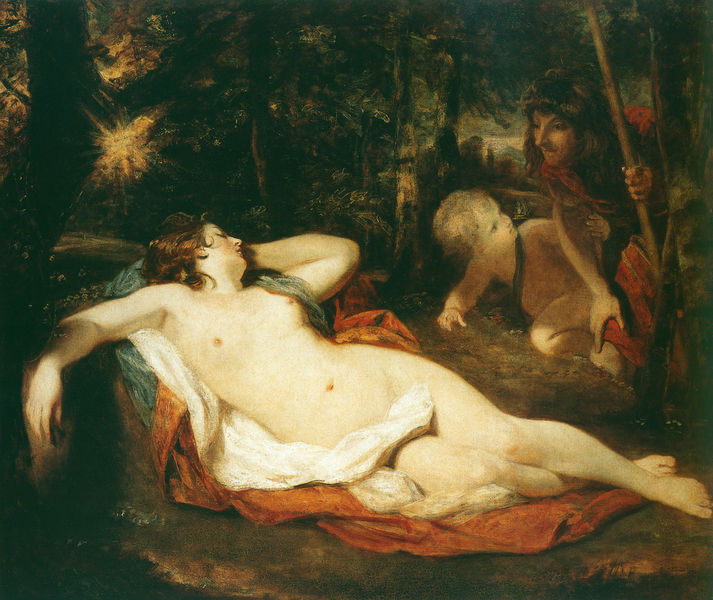
Titel: Kimon und Iphigenie
Künstler: Sir Joshua Reynolds
Institution: The Royal Collection
Schlagwörter: akt, baum, blau, gemälde, hand, haut, mann, nackt, schlaf, weiß, bäume, grün, abend, brust, busen, frau, licht, lichter, nacht, rot, tuch, arm, signatur, öl, natur, haare, stoff, tücher, decke, kind, locken, voyeur, wald, stock, engel, putte, brüste, liegen, schlafen, schlafend, beobachten, stab, baby, ölgemälde, beobachter, bauch, liegend, versteckt, fleisch, strahlen, liegende, posieren, kleinkind, bacchus, satyr, faun, eros, venus, heimlich, amor, maria, gestreckt, pfeile, cupido, anblicken, räkeln, incarnat, braunes haar, heimlch, leken